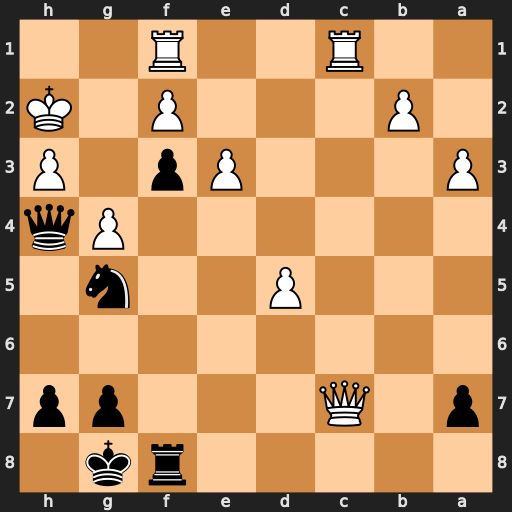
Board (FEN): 5rk1/p1Q3pp/8/3P2n1/6Pq/P3Pp1P/1P3P1K/2R2R2
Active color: b
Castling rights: -
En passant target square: -
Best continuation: Qxh3+ Kg1 Qg2#